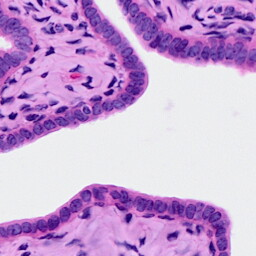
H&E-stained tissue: Ovarian